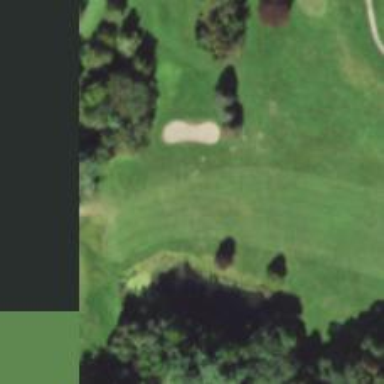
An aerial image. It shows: Golf hole.